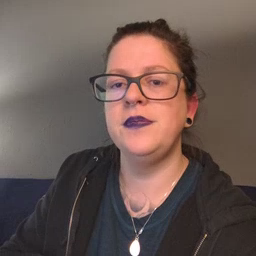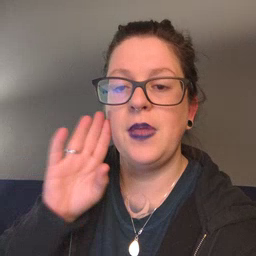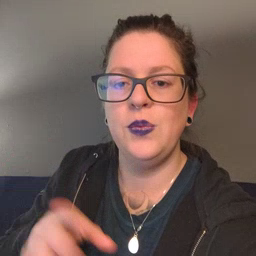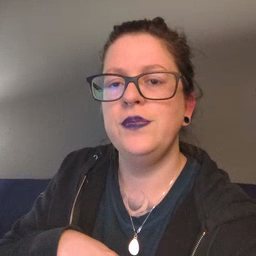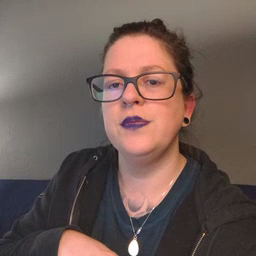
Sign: hello